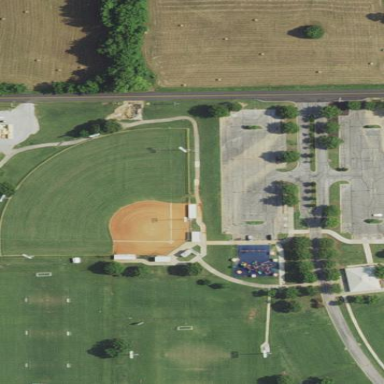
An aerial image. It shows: Baseball pitch for leisure land.